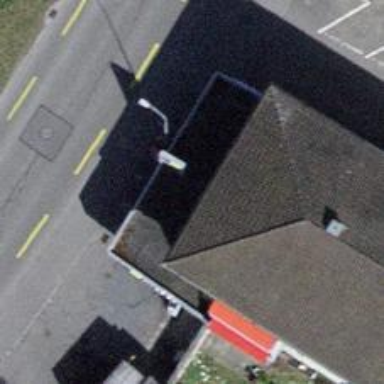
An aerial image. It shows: Fuel station.